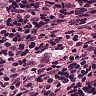
Metastatic tissue present: no